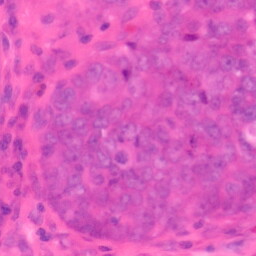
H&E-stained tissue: Colon